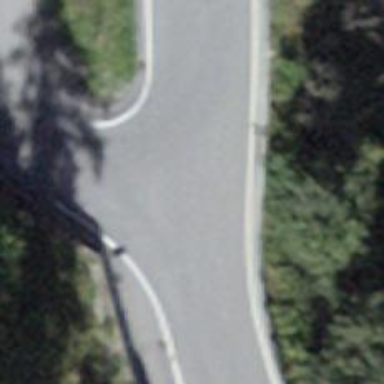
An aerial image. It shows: Asphalt road classified as tertiary.